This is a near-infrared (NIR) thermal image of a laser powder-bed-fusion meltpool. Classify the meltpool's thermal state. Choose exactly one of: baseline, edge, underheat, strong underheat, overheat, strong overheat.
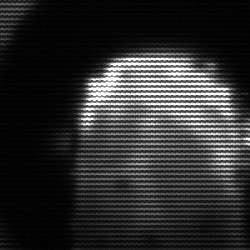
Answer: baseline